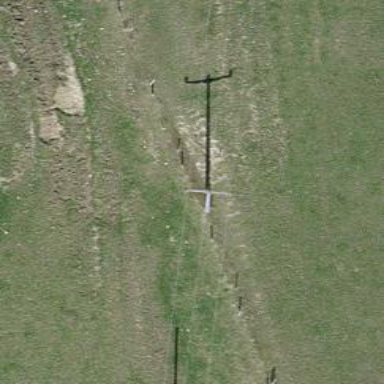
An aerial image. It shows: Power line is depicted.